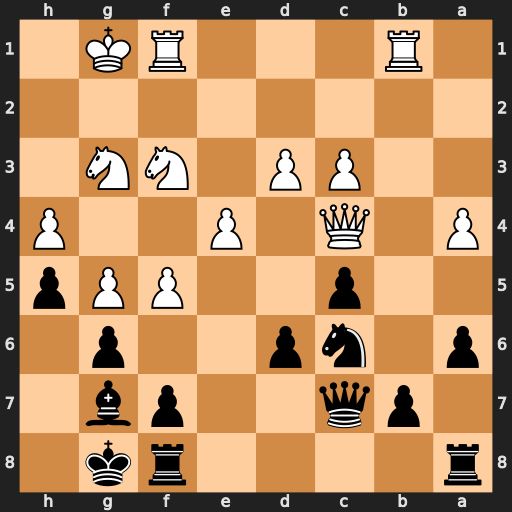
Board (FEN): r4rk1/1pq2pb1/p1np2p1/2p2PPp/P1Q1P2P/2PP1NN1/8/1R3RK1
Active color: b
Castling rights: -
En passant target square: -
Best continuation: d5 Qa2 Qxg3+